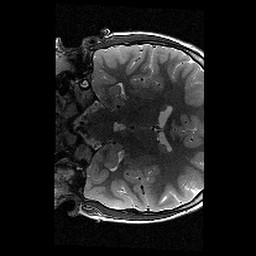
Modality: T2w
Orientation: coronal
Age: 9
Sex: male
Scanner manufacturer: siemens
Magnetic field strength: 3 T
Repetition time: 9.23 s
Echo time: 0.067 s